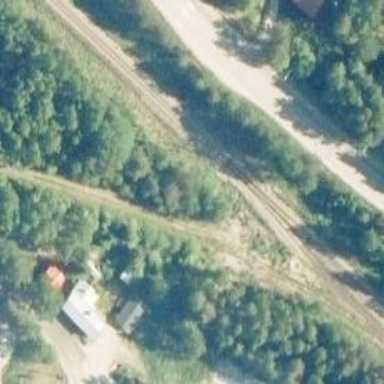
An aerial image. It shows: Railway track.